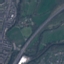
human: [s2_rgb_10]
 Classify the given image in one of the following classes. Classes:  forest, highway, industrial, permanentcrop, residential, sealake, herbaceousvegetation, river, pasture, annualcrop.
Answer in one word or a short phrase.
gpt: Highway